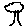
Label: tree